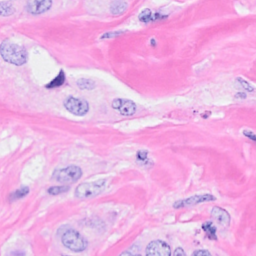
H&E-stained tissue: Breast